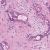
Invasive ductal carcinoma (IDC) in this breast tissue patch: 1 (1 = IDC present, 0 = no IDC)